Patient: sex M, age 81
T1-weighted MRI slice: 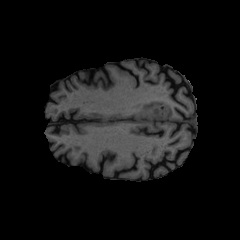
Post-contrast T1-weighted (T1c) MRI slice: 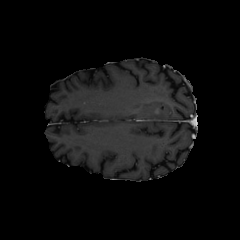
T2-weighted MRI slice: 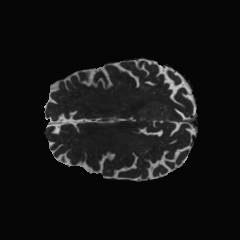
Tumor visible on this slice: yes
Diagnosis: Glioblastoma, IDH-wildtype
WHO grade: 4